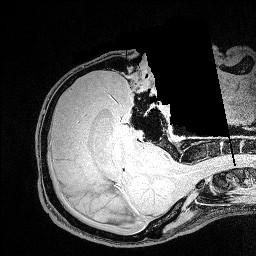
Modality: FLASH
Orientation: axial
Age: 30
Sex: male